Question: I have an android app which uses the uiautomator to click the options in a listview. The ListView looks like this:

I am trying to click the Full Benchmark list item, but my code for it does not recognize the list item. This is what I have:
'''
UiScrollable listView = new UiScrollable(new UiSelector().scrollable(
true).className("android.widget.ListView"));
UiObject item1 = listView.getChildByText(new UiSelector()
.className(android.widget.TextView.class.getName()),
"Full Benchmark");
item1.click();
'''
I would appreciate any help!
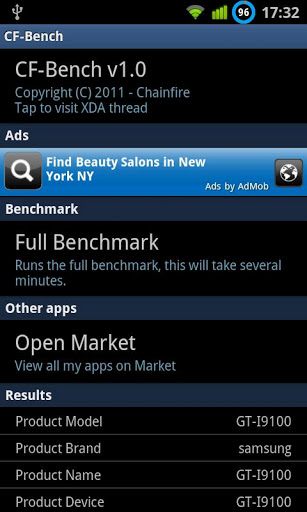
Answer: Here is what I use to find, and then click an item in a listview:
'''
//Find and click a ListView item
public void clickListViewItem(String name) throws UiObjectNotFoundException {
UiScrollable listView = new UiScrollable(new UiSelector());
listView.setMaxSearchSwipes(100);
listView.scrollTextIntoView(name);
listView.waitForExists(5000);
UiObject listViewItem = listView.getChildByText(new UiSelector()
.className(android.widget.TextView.class.getName()), ""+name+"");
listViewItem.click();
System.out.println("""+name+"" ListView item was clicked.");
}
'''
So in your case it would be
'''
clickListViewItem("Full Benchmark")
'''
Or:
'''
UiScrollable listView = new UiScrollable(new UiSelector());
listView.setMaxSearchSwipes(100);
listView.scrollTextIntoView(name);
listView.waitForExists(5000);
UiObject listViewItem = listView.getChildByText(new UiSelector()
.className(android.widget.TextView.class.getName()), "Full Benchmark");
listViewItem.click();
'''